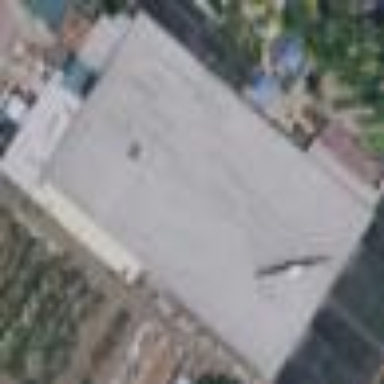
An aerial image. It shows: Commercial building that is garden center.